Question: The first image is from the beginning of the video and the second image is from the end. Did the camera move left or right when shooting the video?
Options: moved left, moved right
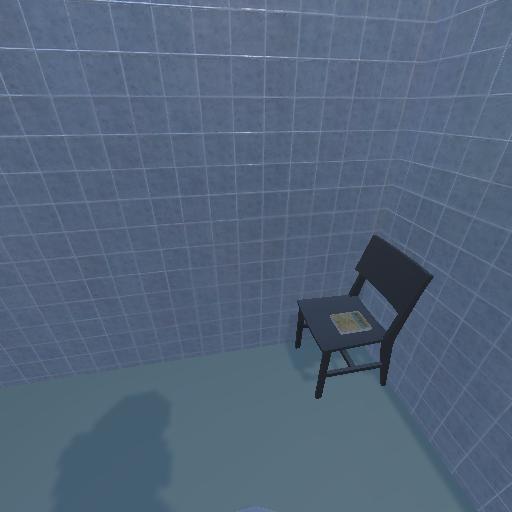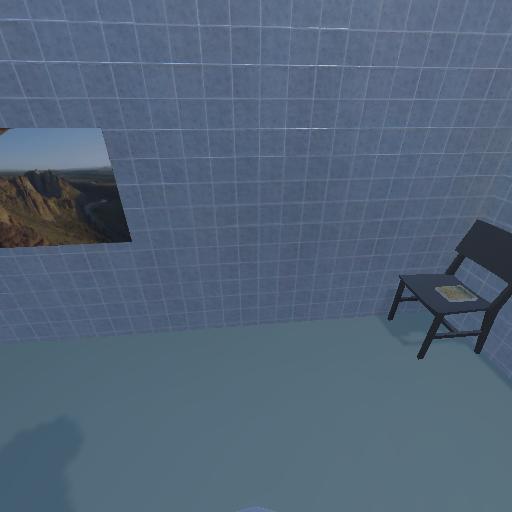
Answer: moved left